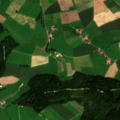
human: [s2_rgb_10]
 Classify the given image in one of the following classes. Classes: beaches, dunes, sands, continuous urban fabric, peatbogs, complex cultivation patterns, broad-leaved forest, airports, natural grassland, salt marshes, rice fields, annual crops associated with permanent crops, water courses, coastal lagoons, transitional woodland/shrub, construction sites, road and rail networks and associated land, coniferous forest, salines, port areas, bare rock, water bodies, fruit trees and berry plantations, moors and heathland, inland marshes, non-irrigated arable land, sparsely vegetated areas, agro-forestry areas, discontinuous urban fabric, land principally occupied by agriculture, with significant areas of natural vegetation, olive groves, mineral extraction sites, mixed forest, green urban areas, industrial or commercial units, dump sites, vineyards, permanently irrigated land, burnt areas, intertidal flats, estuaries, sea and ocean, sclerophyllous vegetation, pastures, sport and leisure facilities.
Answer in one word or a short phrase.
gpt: non-irrigated arable land, land principally occupied by agriculture, with significant areas of natural vegetation, transitional woodland/shrub